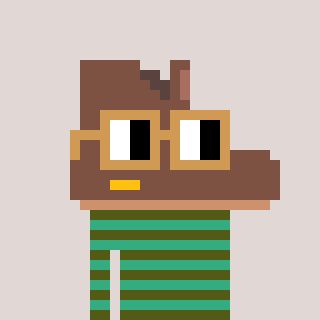
a pixel art character with square brown glasses, a boot-shaped head and a teal-colored body on a warm background